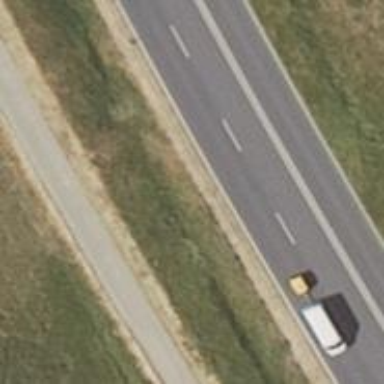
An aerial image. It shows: Asphalt motorroad with trunk classification.